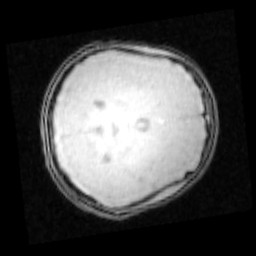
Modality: PDw
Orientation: axial
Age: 14
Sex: male
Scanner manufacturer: siemens
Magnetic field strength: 3 T
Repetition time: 0.25 s
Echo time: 0.00103 s